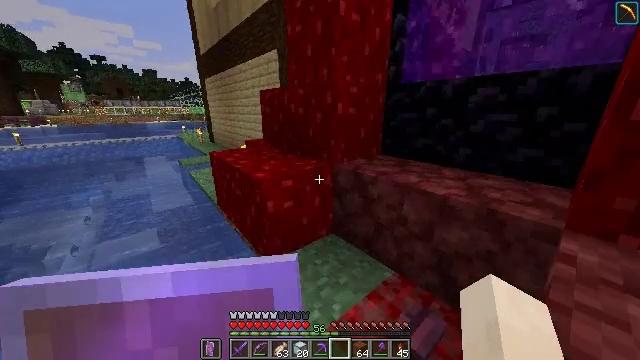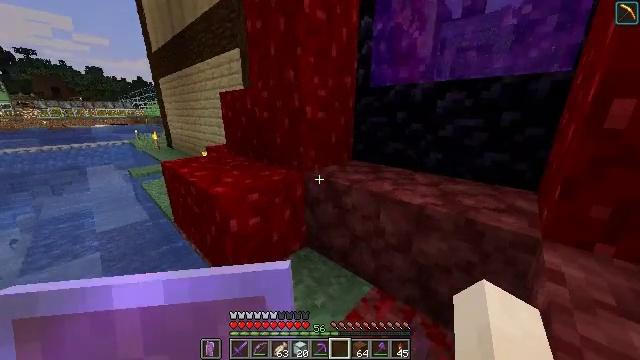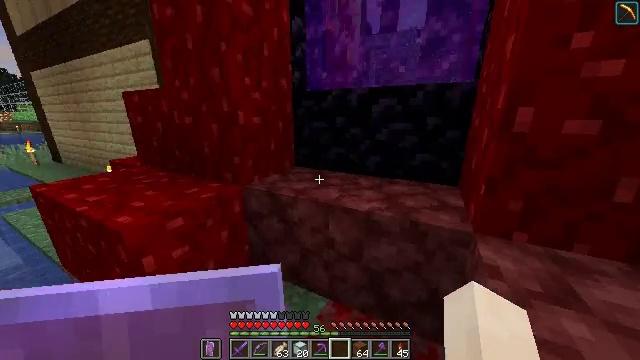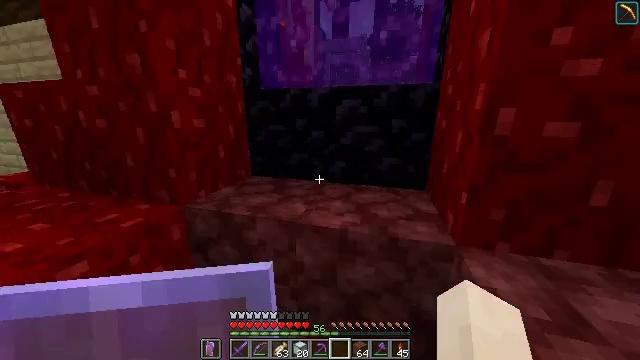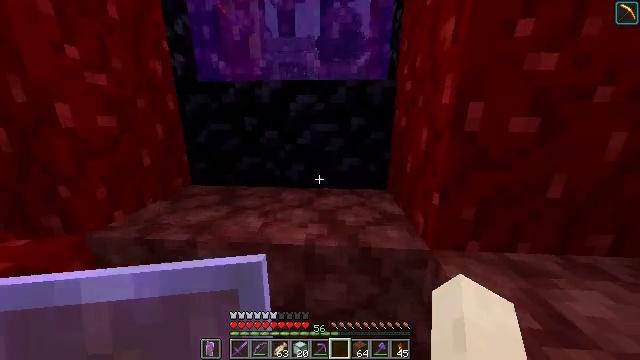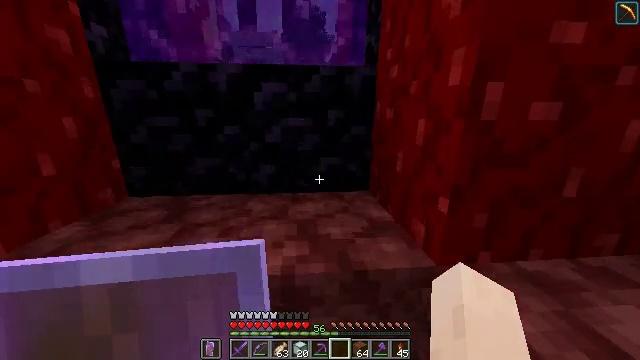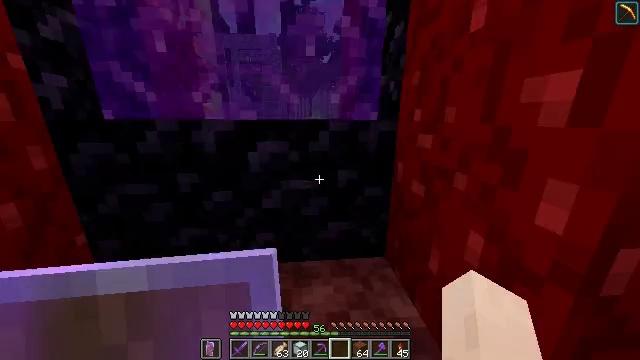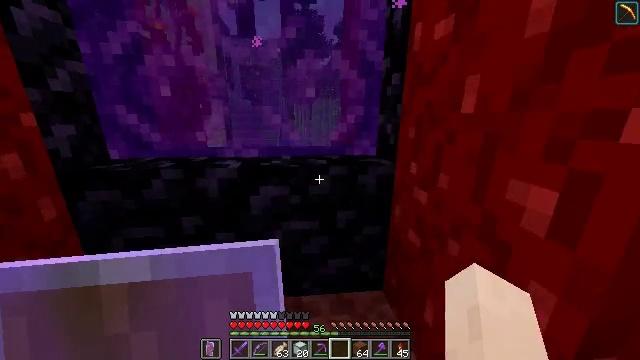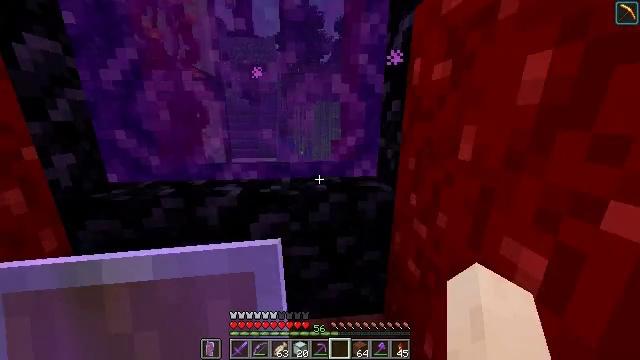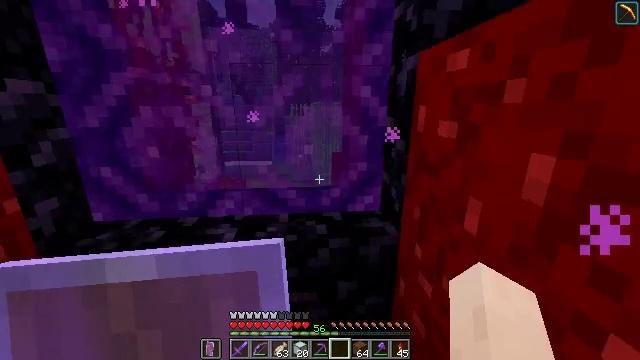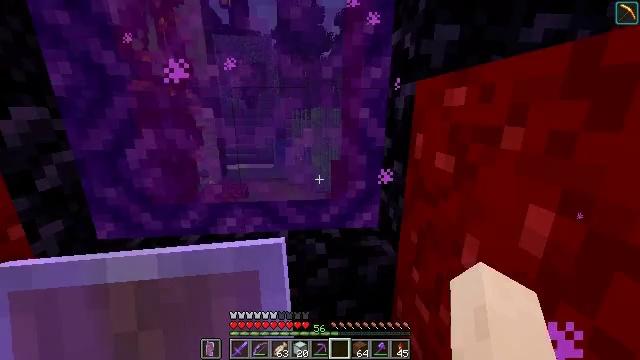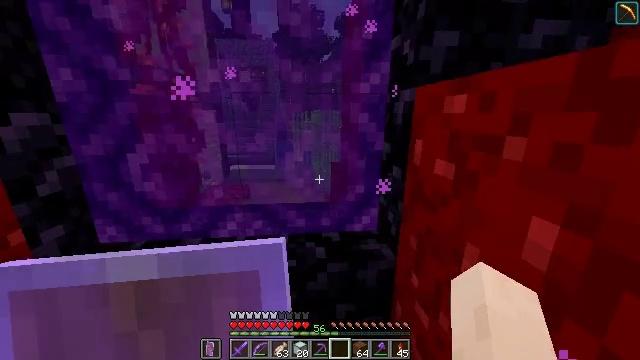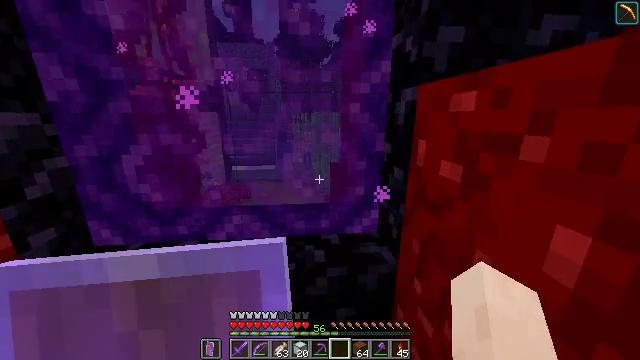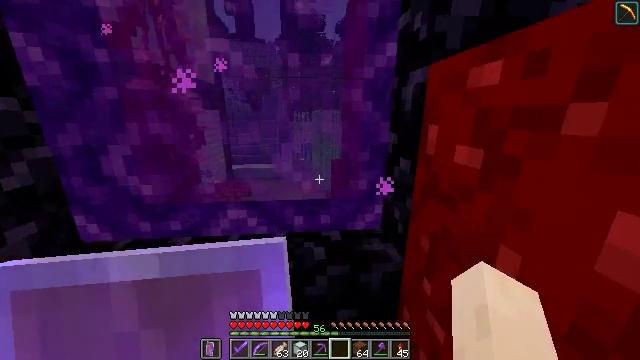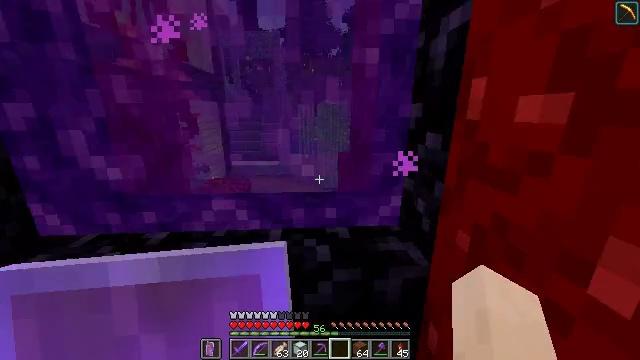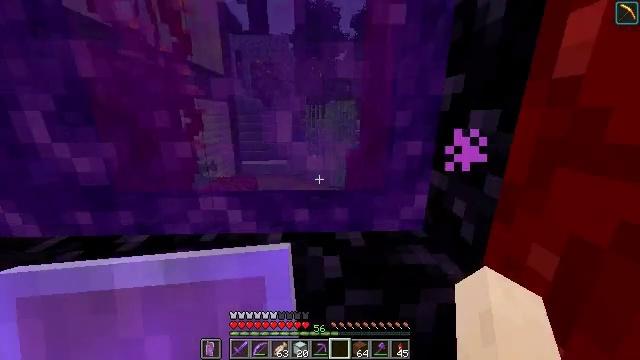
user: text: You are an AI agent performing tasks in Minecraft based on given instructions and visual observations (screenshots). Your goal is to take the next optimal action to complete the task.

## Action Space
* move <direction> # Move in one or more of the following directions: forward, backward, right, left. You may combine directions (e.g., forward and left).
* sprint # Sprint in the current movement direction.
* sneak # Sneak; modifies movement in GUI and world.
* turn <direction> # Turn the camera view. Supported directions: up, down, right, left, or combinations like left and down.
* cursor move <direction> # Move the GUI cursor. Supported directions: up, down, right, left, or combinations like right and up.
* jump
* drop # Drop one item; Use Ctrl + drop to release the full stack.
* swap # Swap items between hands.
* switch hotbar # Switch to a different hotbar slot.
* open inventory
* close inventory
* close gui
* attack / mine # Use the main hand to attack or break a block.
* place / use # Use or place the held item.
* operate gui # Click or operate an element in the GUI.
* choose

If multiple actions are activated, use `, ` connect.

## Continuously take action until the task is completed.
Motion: motion action
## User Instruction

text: Create a brown carpet using brown wool at the crafting table.
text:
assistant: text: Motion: move forward, sprint, turn right
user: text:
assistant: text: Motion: move forward, sprint, turn right
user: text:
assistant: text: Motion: move forward, sprint, turn right
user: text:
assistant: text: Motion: move forward, sprint, turn right
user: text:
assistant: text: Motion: move forward, sprint, turn right
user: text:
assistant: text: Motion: move forward, sprint, jump
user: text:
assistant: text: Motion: move forward, sprint, jump
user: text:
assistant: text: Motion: move forward, sprint, jump
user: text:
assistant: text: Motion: move forward, sprint, jump
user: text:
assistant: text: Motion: move forward, sprint
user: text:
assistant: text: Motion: move forward, sprint
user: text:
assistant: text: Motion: move forward, sprint
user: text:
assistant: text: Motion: move forward, sprint
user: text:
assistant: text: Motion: move forward, sprint, turn left, jump
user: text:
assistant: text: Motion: move forward, sprint, turn left, jump
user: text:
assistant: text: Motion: move forward, sprint, turn left, jump
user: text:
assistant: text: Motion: move forward, sprint, turn left, jump
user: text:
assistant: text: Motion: move forward, sprint, turn left
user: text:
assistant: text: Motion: move forward, sprint
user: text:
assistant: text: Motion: move forward, sprint, turn left
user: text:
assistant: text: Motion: move forward, sprint
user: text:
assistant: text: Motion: move forward, sprint
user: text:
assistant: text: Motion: move forward, sprint
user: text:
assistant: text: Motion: move forward, sprint
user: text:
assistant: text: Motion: move forward, sprint
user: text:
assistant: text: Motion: move forward, sprint
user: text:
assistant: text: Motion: move forward, sprint
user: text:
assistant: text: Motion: move forward, sprint
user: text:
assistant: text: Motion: move forward, sprint
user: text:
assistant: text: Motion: move forward, sprint